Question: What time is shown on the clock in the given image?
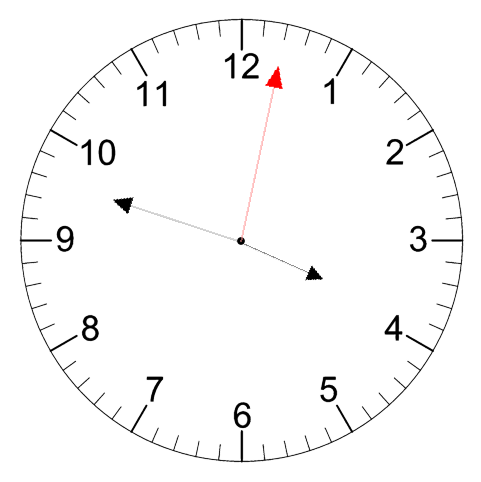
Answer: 03:48:02